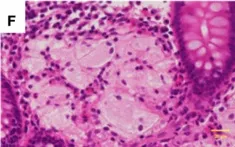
Histopathological findings of patients. Depict haematoxylin, and . (H-J) Indicate the samples after HCT in patient 3. The histological findings revealed aggregates of PLMs in the lamina propria. Patient 1 exhibited fewer PLMs in biopsied specimens compared to patients 2 and 3. Following HCT, patient 3's biopsied specimens showed a decrease in PLMs compared to those observed before HCT.
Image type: pathology (h&e)